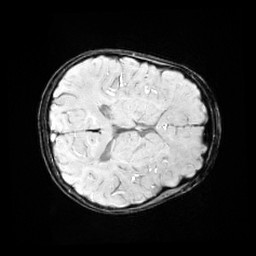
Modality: SWI
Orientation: axial
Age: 9
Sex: female
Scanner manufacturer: siemens
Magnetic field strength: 3 T
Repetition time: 0.027 s
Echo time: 0.02 s